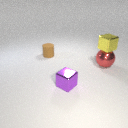
small brown rubber cylinder behind small purple metal cube